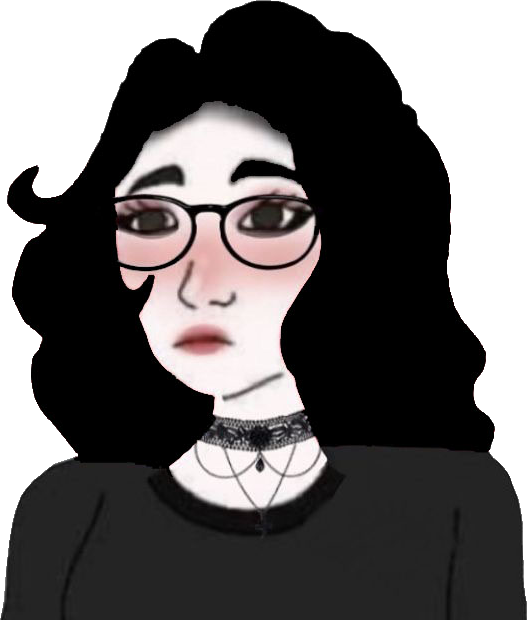
Label: 5_Doomer_Girl